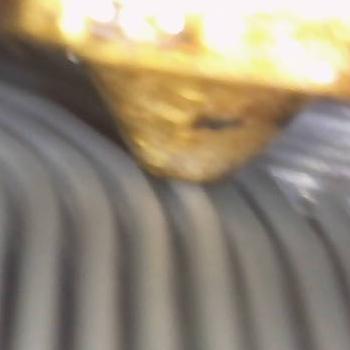
Flow rate: 69%